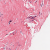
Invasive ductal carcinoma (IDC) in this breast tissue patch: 0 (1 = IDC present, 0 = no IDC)